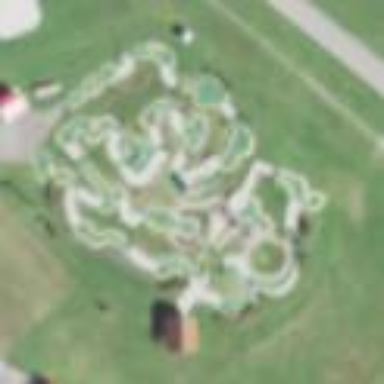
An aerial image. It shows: Miniature golf leisure land.